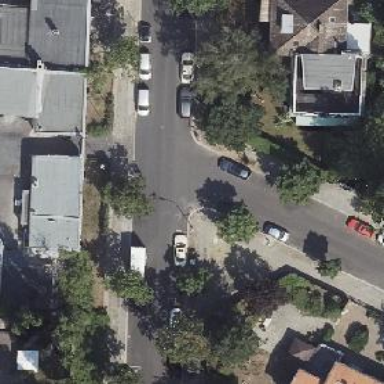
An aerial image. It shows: Residential road with asphalt surface. There are separate sidewalks and parallel on-street parking lanes on both sides.